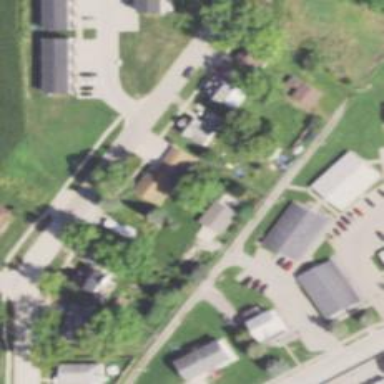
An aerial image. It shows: Alleyway designated as service road.